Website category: jobs
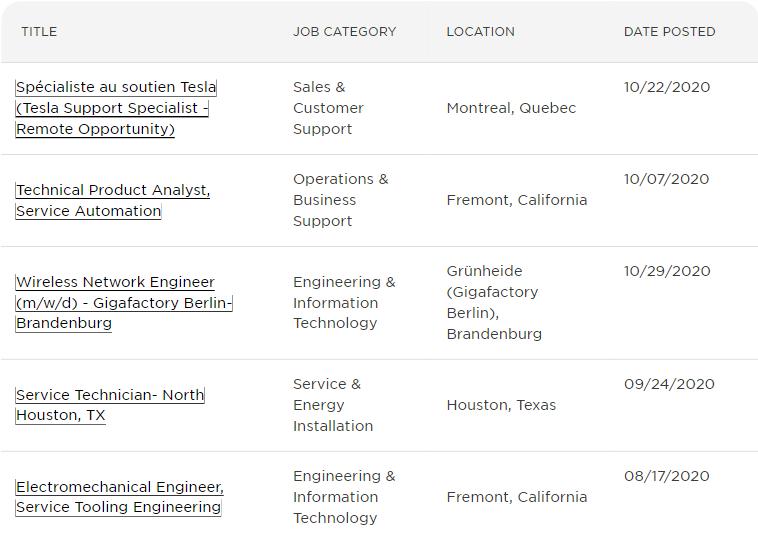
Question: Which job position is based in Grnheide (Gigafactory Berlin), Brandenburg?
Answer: Wireless Network Engineer (m/w/d) - Gigafactory Berlin-Brandenburg

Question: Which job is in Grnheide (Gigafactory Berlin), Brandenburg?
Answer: Wireless Network Engineer (m/w/d) - Gigafactory Berlin-Brandenburg

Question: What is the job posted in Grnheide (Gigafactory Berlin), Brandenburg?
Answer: Wireless Network Engineer (m/w/d) - Gigafactory Berlin-Brandenburg

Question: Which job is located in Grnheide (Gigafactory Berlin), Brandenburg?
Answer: Wireless Network Engineer (m/w/d) - Gigafactory Berlin-Brandenburg

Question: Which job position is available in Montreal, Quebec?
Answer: Spcialiste au soutien Tesla (Tesla Support Specialist - Remote Opportunity)

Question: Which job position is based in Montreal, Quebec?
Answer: Spcialiste au soutien Tesla (Tesla Support Specialist - Remote Opportunity)

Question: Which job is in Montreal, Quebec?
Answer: Spcialiste au soutien Tesla (Tesla Support Specialist - Remote Opportunity)

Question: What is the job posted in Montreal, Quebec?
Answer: Spcialiste au soutien Tesla (Tesla Support Specialist - Remote Opportunity)

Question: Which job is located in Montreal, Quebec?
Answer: Spcialiste au soutien Tesla (Tesla Support Specialist - Remote Opportunity)

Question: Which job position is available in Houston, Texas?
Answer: Service Technician- North Houston, TX

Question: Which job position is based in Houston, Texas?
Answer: Service Technician- North Houston, TX

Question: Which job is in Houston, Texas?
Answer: Service Technician- North Houston, TX

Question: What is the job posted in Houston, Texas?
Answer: Service Technician- North Houston, TX

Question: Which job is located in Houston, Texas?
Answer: Service Technician- North Houston, TX